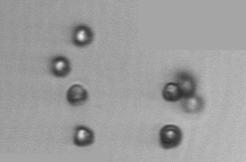
Label: Phaeocystis